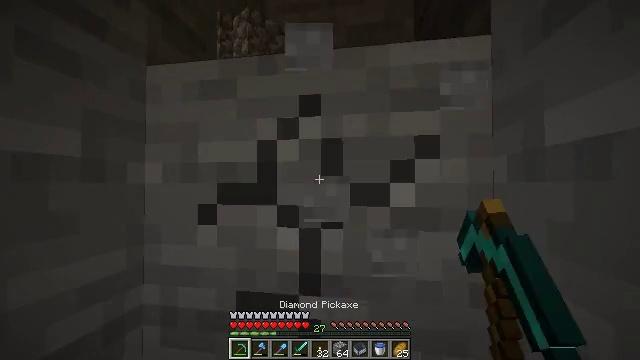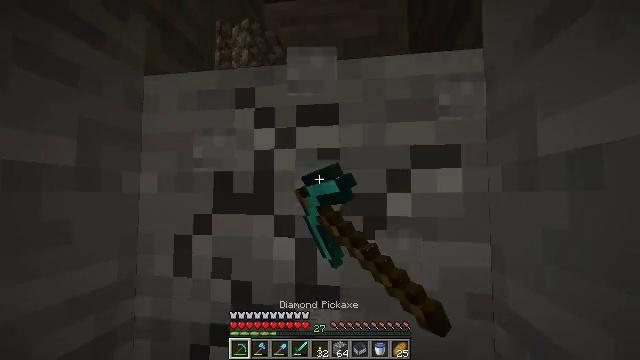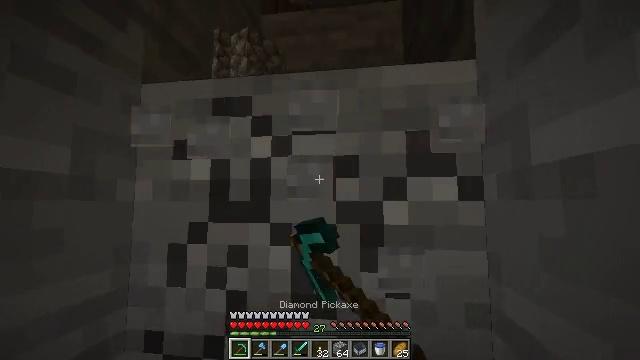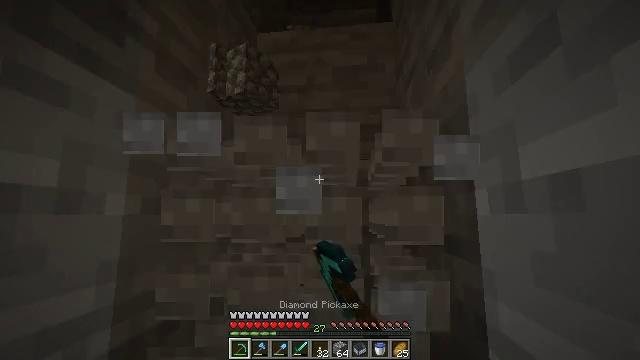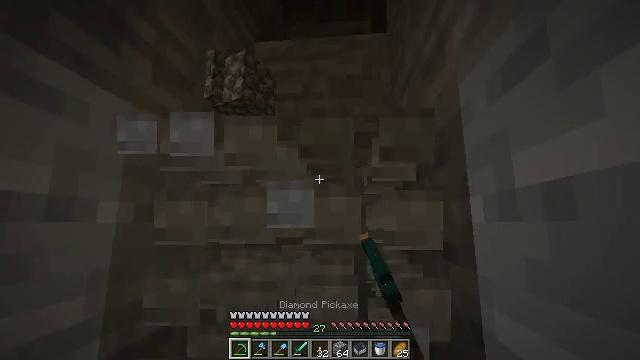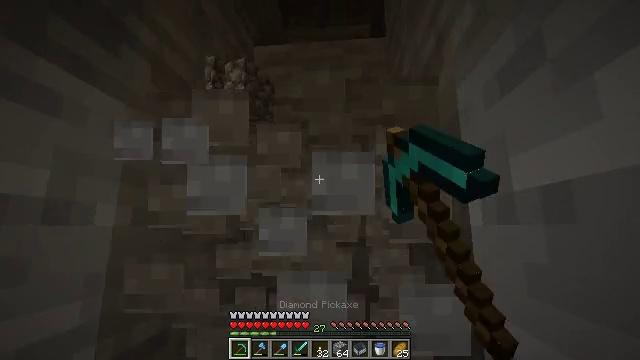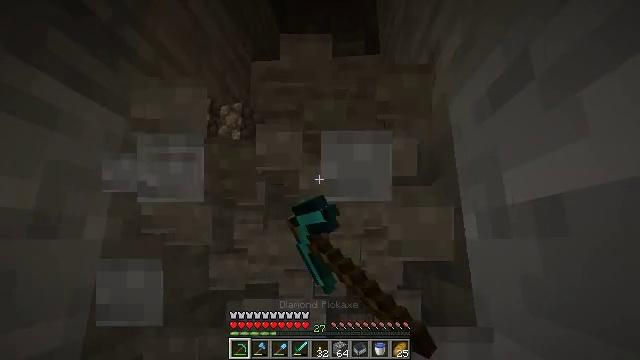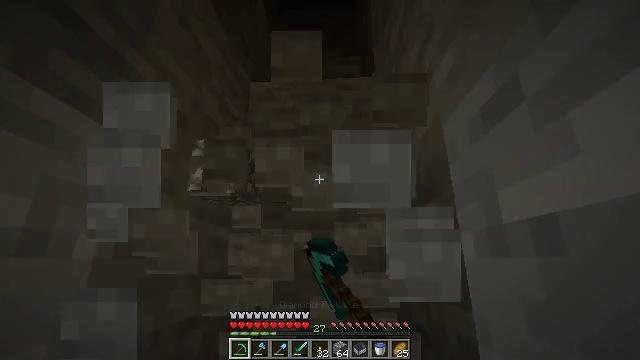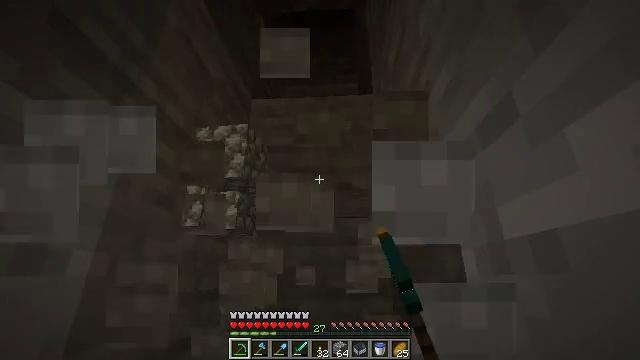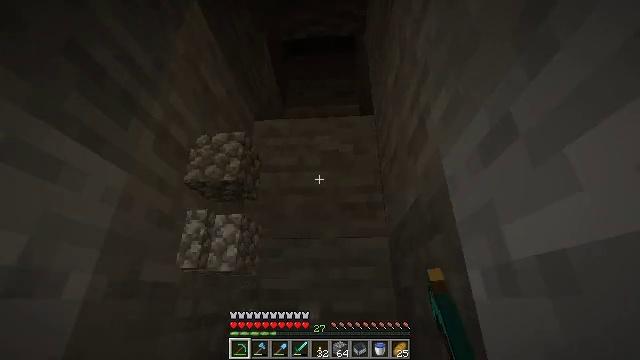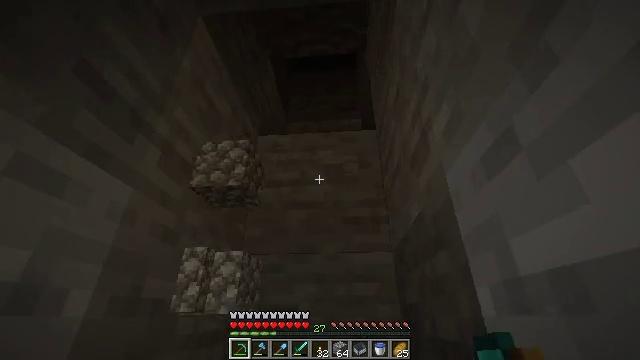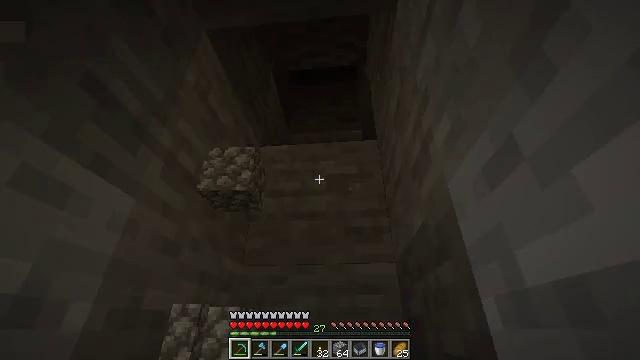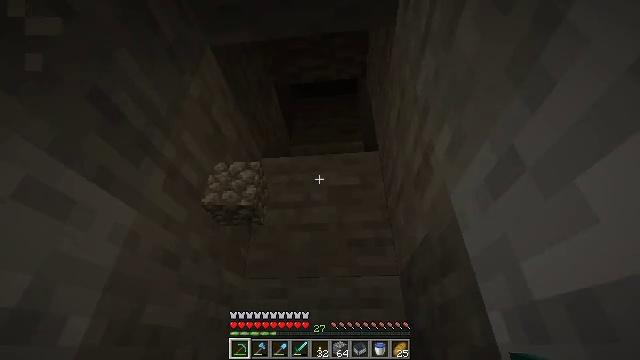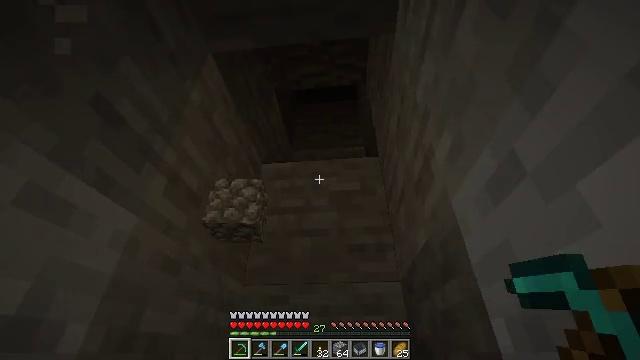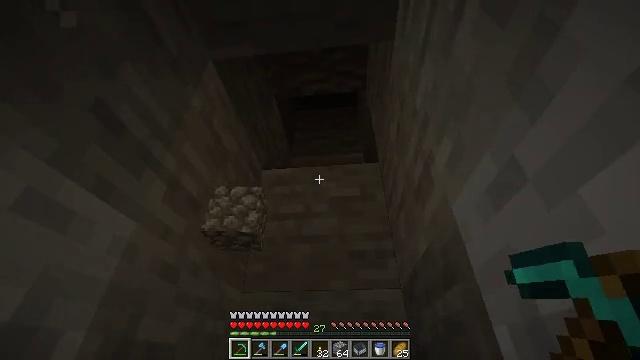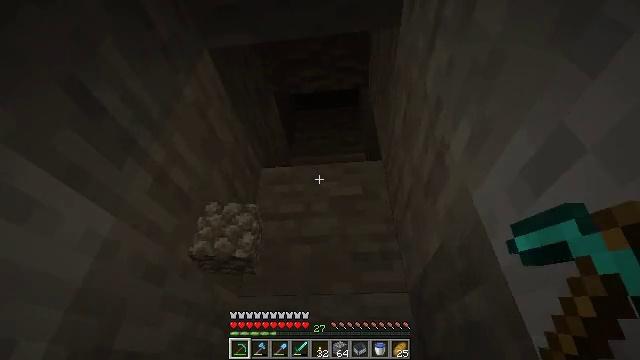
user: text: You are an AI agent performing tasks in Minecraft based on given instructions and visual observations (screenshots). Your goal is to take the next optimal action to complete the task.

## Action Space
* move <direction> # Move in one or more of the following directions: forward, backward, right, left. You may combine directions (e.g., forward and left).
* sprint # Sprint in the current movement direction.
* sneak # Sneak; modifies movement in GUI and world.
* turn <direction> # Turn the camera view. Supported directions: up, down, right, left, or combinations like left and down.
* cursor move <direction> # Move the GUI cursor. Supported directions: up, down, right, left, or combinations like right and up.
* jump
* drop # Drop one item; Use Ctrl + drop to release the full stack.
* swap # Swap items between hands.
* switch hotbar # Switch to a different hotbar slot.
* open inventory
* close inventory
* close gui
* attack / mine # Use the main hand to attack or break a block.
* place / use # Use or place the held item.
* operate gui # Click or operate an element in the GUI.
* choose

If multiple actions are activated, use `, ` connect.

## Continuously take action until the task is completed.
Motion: motion action
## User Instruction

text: Harvest stone in the caves.
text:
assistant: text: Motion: turn up, attack / mine
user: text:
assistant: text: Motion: turn up, attack / mine
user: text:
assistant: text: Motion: turn right and up, attack / mine
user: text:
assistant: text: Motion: turn up, attack / mine
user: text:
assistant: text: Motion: attack / mine
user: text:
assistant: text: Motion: turn right and up, attack / mine
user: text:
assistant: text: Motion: turn up, attack / mine
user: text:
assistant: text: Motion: turn up
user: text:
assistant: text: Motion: turn up
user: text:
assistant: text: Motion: turn up
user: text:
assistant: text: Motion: turn up
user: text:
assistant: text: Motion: turn up
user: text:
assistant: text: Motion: turn up
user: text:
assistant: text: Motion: move forward, turn up
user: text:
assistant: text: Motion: move forward, turn up
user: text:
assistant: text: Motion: move forward, jump
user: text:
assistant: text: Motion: move forward, jump
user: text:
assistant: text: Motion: move forward, jump
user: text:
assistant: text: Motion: move forward, turn right and down, jump
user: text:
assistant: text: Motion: move forward, turn right and down
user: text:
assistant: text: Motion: move forward, turn right and down
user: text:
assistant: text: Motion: no_op
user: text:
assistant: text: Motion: attack / mine
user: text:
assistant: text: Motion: attack / mine
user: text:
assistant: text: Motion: attack / mine
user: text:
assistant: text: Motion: attack / mine
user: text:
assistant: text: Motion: attack / mine
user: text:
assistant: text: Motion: attack / mine
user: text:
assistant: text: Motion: attack / mine
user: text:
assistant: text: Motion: attack / mine